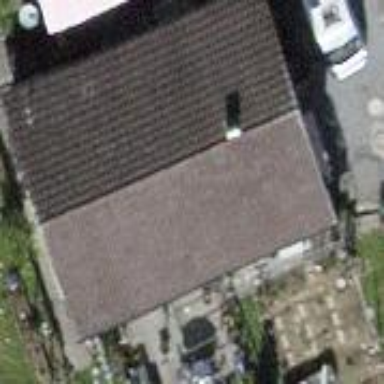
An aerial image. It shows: Garage building.